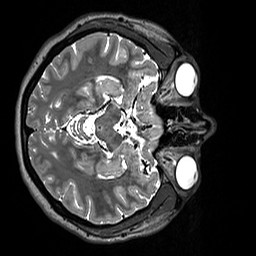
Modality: T2w
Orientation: axial
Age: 22
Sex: female
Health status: healthy
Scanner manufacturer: siemens
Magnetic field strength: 3 T
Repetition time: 3.2 s
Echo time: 0.412 s